Question: I have a weird case here....
I'm making a simple magento module right now. Some kind of script injection module (similar to google analytics module). I've built the admin config for that module (which is defined from 'system.xml')

as seen on the image. This module works very well on my localhost. But it's getting weird on the live server. The modules looks like it doesn't enabled at all although I have totally make sure it's all already enabled. Both via magento admin area and also via 'app/etc/modules'. That admin config area never appear on live server's magento installation.
does anybody know what's the issue with this problem?
or at least tell me how and where should I debug it? I've been digging it to magento core code but getting stuck on getSingleton() function somewhere around magento core code. I don't understand that way-too-MVC stuff :p
I would be very glad if someone could explain and guide me on this
thanks :)
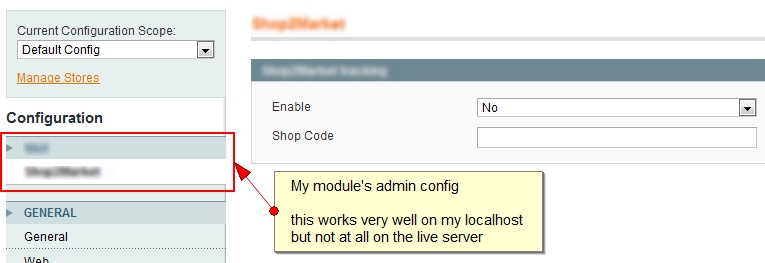
Answer: The most common problems are associated with case sensitivity. If you have Windows hosting, then the error in the uppercase/lowercase characters is not visible and it works. But as soon as it gets to linux hosting, the module will not work.
Check the paths in the settings and folders/files - so that they match.